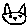
Label: cat